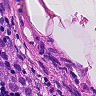
Metastatic tissue present: yes